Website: bh-photo
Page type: store-pickup
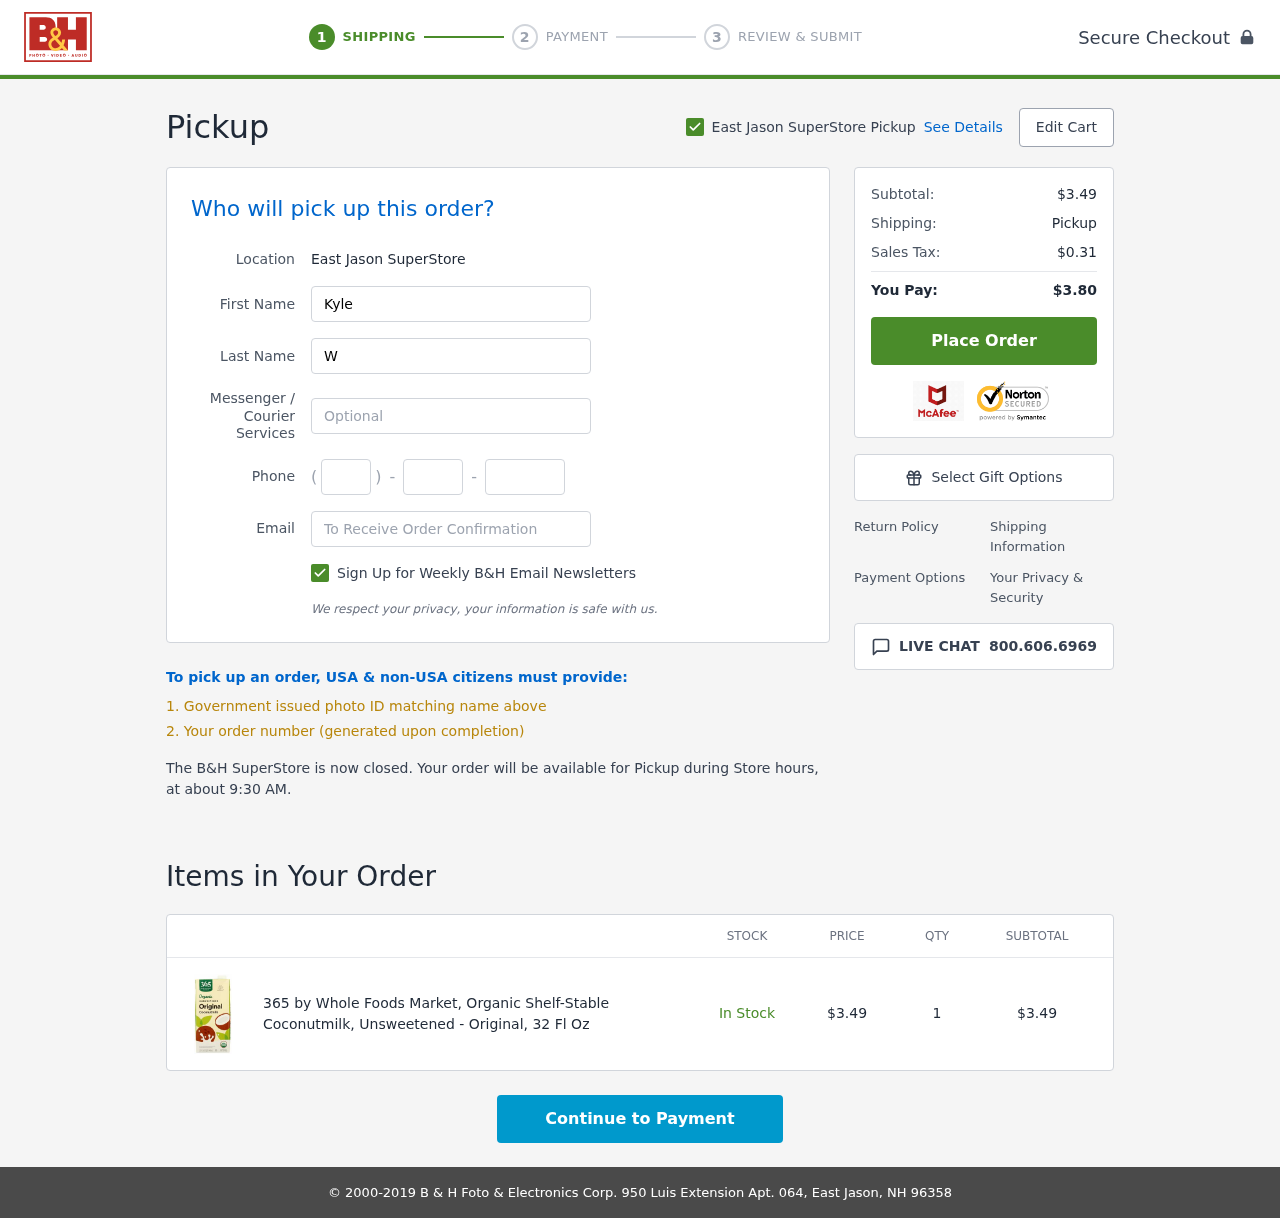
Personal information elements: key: PII_EMAIL
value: kyle_white@gmail.com
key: PII_FIRSTNAME
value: Kyle
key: PII_LASTNAME
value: White
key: PII_LOCATION1_CITY
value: East Jason SuperStore Pickup
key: PII_LOCATION1_CITY
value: East Jason SuperStore
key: PII_PHONE_AREA
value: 984
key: PII_PHONE_PREFIX
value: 896
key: PII_PHONE_SUFFIX
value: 7776
Product elements: key: PRODUCT1_NAME
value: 365 by Whole Foods Market, Organic Shelf-Stable Coconutmilk, Unsweetened - Original, 32 Fl Oz
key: PRODUCT1_PRICE
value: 3.49
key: PRODUCT1_QUANTITY
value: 1
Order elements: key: ORDER_SUBTOTAL
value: $3.49
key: ORDER_TAX
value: $0.31
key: ORDER_TOTAL
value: $3.80